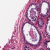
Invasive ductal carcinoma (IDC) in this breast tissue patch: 0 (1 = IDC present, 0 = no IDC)